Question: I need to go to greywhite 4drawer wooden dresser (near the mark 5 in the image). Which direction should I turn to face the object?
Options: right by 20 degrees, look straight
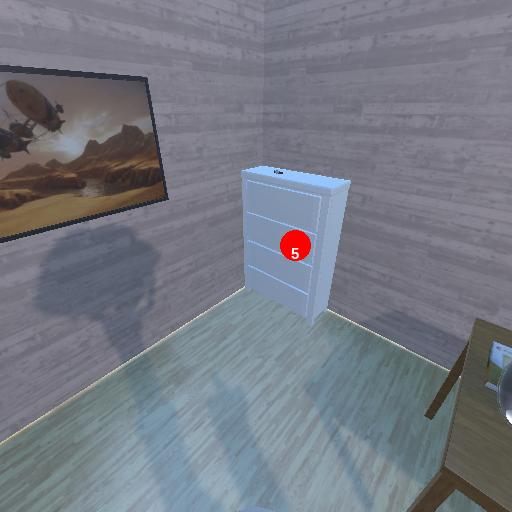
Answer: right by 20 degrees